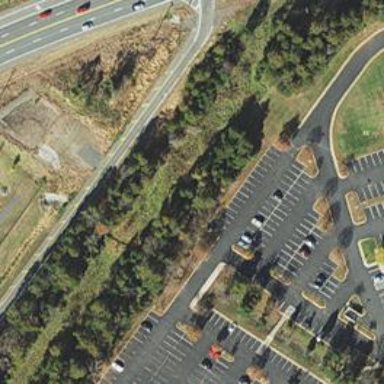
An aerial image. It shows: Asphalt road designated for service vehicles.